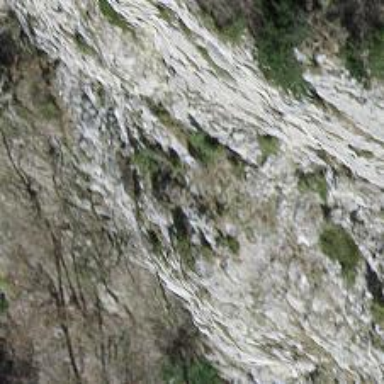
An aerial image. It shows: Natural cliff.